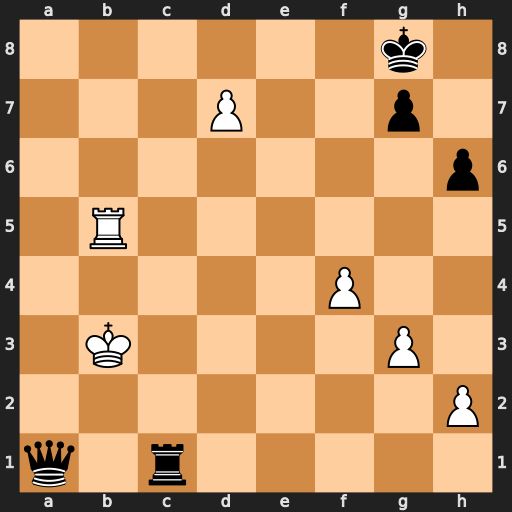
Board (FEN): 6k1/3P2p1/7p/1R6/5P2/1K4P1/7P/q1r5
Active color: w
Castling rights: -
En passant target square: -
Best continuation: d8=Q+ Kh7 Qd3+ g6 Rb7+ Qg7 Rxg7+